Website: macys
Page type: gifting
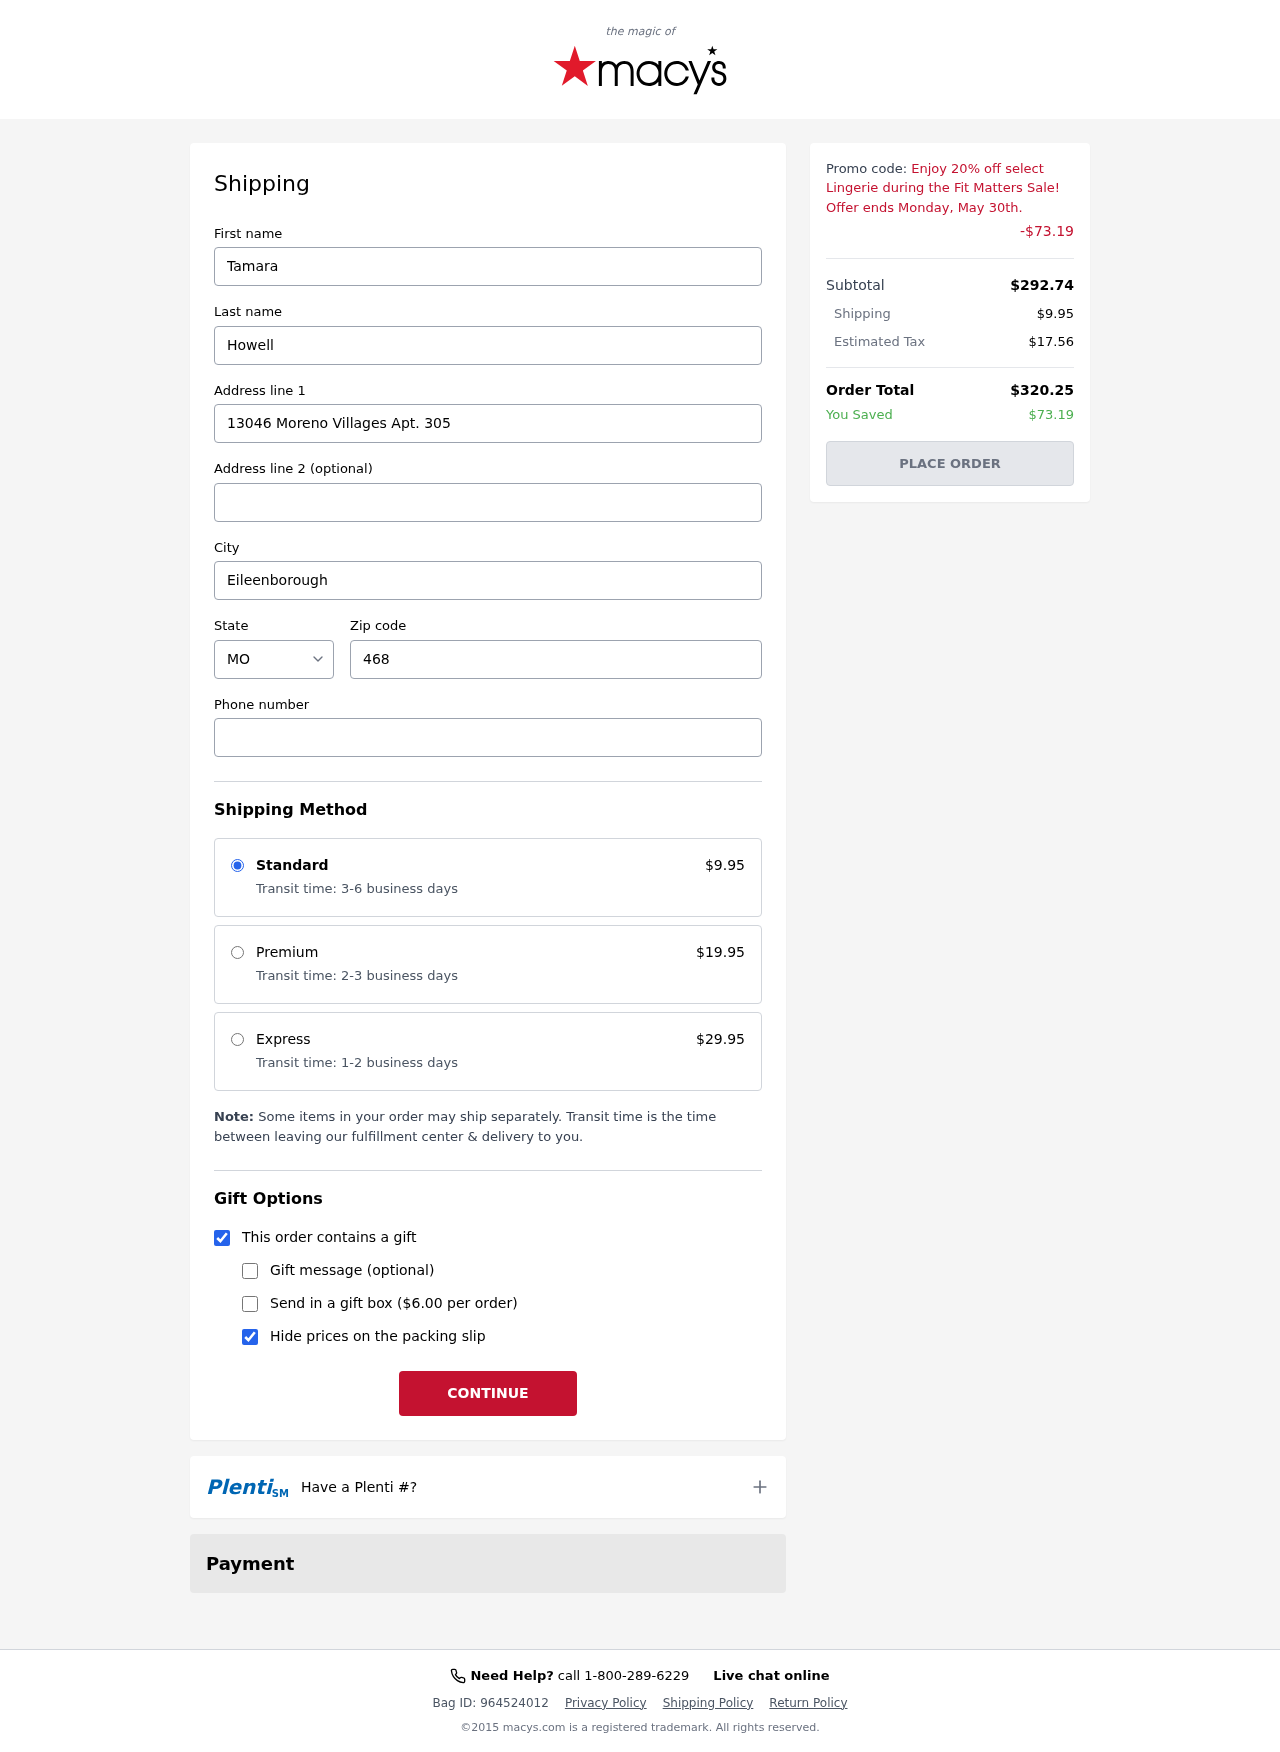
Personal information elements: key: PII_CITY
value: Eileenborough
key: PII_FIRSTNAME
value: Tamara
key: PII_LASTNAME
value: Howell
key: PII_PHONE
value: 7243110546
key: PII_POSTCODE
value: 46831
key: PII_STATE_ABBR
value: MO
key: PII_STREET
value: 13046 Moreno Villages Apt. 305
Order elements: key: ORDER_SHIPPING_COST
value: $9.95
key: ORDER_DISCOUNT
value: -$73.19
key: ORDER_SUBTOTAL
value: $292.74
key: ORDER_TAX
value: $17.56
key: ORDER_TOTAL
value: $320.25
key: ORDER_SAVINGS
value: $73.19